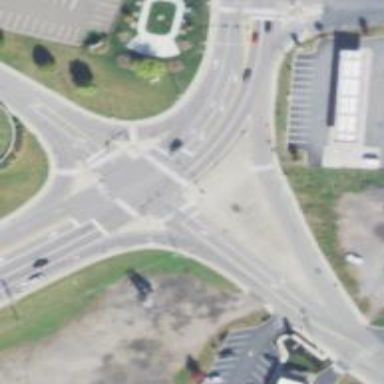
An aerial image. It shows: Uncontrolled zebra crossing on the road.